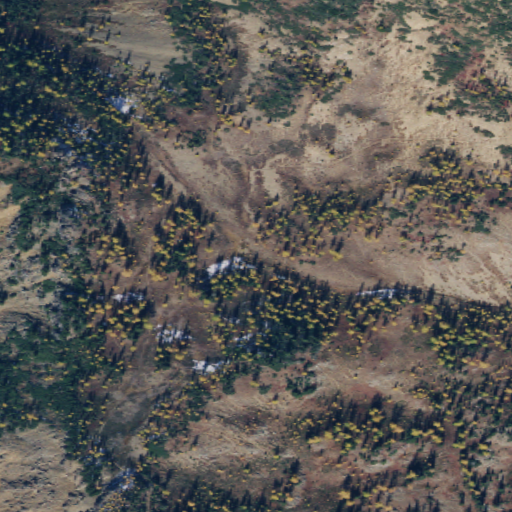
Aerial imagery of gap in Washington named Grasshopper Pass containing shrub, grassland, evergreen forest, medium intensity development, low intensity development, high intensity development, open development, and barren land